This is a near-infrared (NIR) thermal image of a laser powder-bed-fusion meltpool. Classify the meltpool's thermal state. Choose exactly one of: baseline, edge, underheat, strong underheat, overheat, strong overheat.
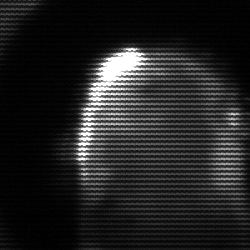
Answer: baseline